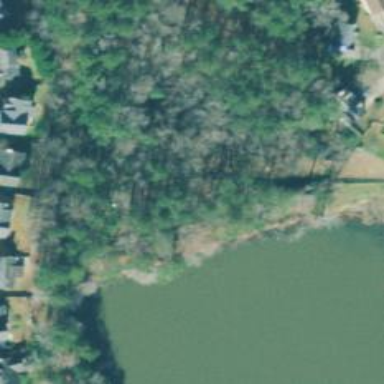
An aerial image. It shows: Dam across waterway.